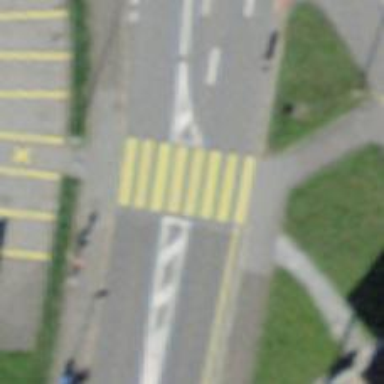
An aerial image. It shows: Zebra crossing on the road.